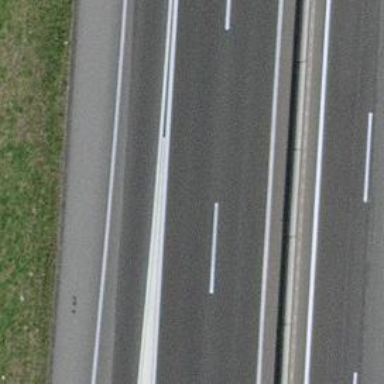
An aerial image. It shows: Asphalt motorway.